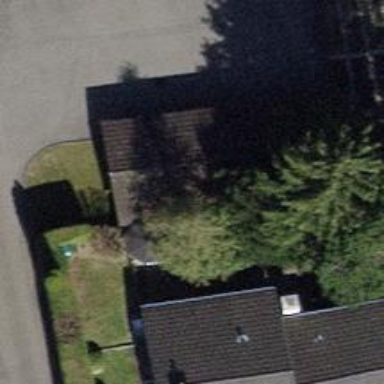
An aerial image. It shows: Building with tile roof.